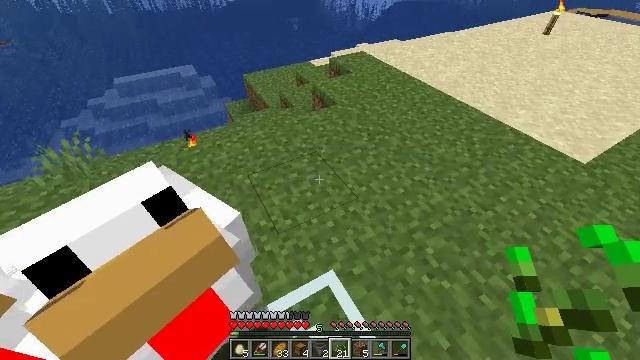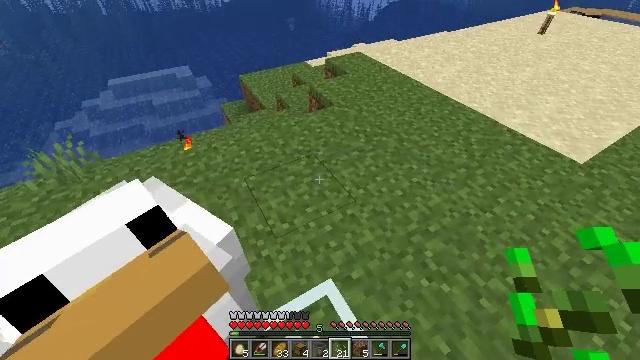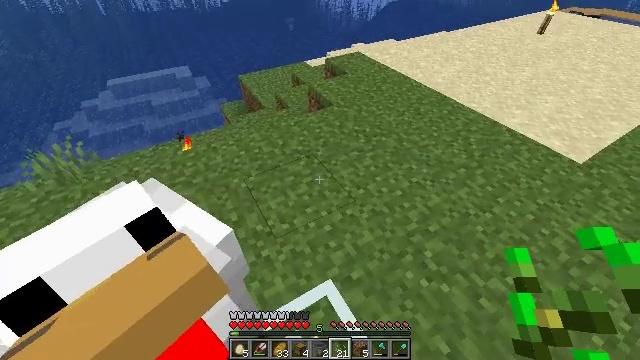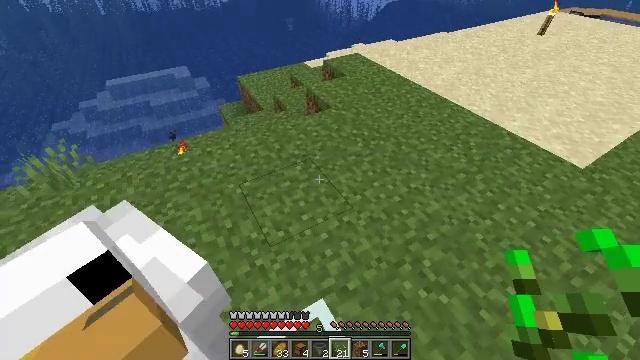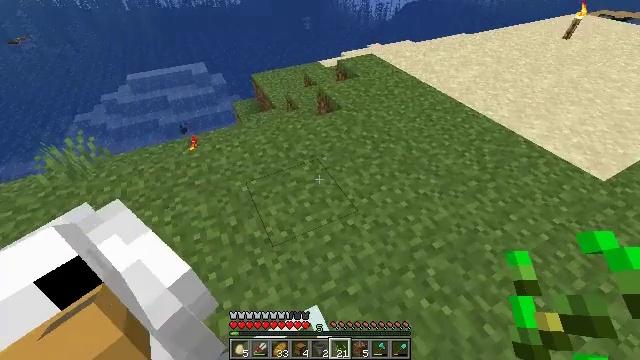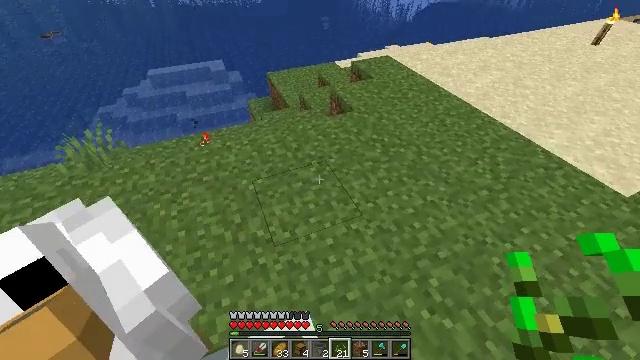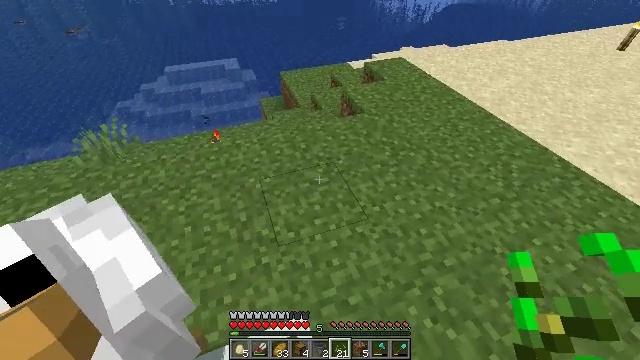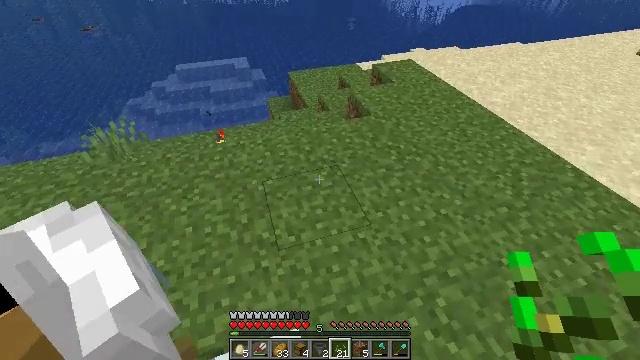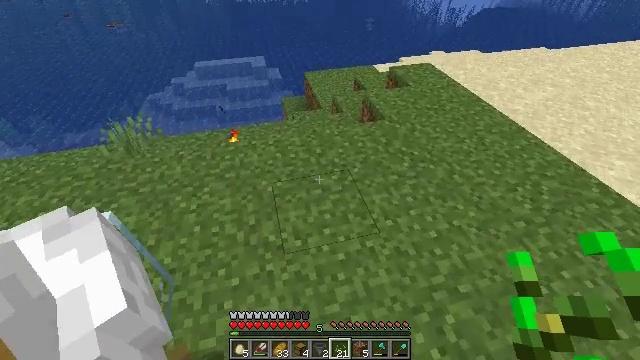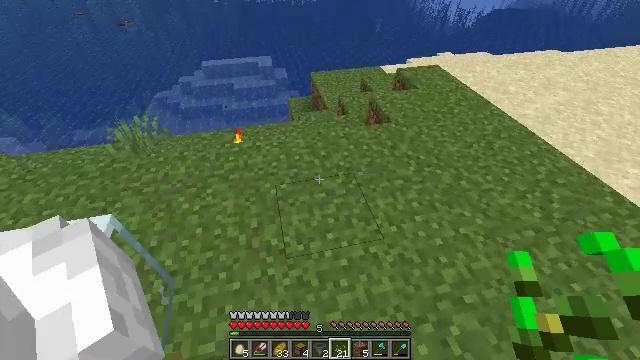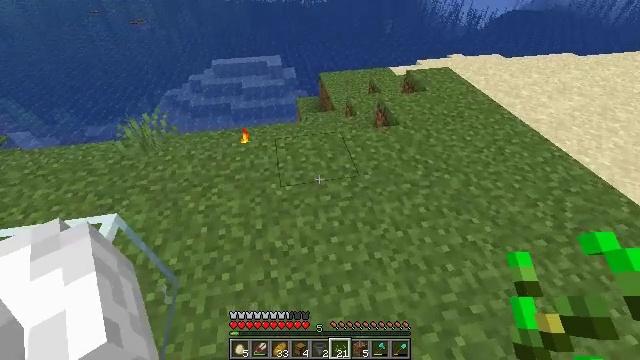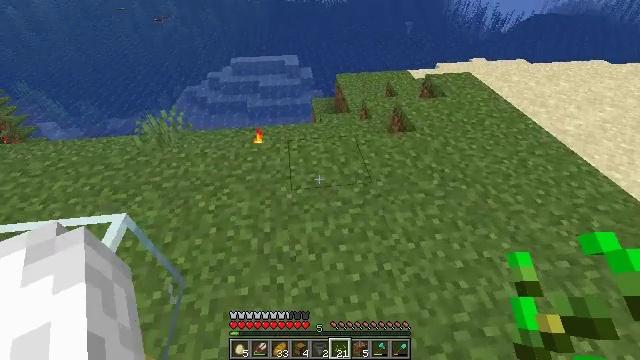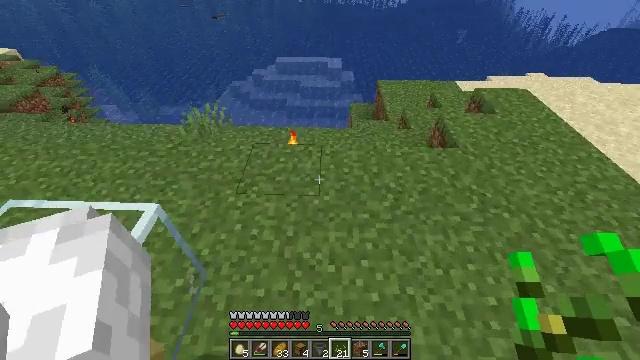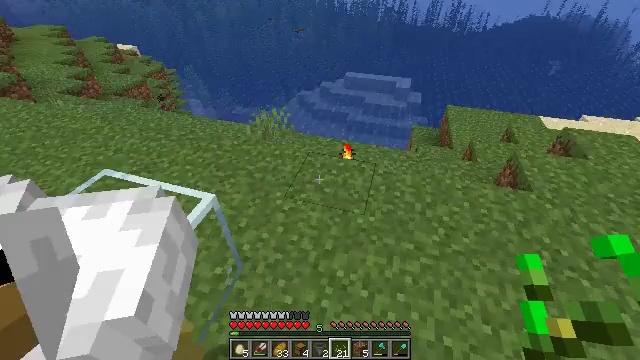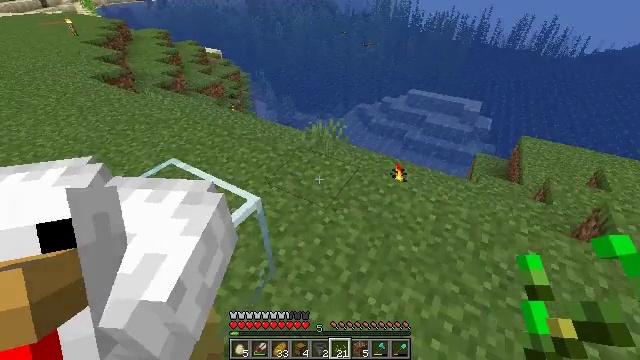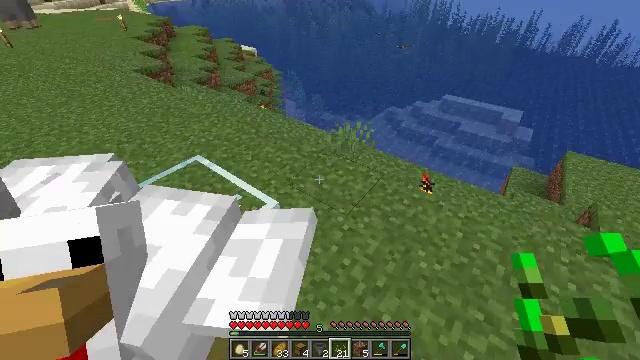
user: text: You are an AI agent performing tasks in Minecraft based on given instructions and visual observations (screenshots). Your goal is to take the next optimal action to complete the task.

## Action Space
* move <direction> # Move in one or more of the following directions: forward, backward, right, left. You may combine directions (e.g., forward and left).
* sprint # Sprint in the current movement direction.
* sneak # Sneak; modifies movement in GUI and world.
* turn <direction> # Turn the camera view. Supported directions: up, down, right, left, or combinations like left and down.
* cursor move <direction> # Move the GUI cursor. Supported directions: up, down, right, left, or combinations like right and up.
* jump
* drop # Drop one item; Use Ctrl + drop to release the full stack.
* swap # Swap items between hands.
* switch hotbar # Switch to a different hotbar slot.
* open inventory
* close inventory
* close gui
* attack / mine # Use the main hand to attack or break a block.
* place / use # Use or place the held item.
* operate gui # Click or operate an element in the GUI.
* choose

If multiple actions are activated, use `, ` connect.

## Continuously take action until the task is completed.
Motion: motion action
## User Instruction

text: Hunt the zombie.
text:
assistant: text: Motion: move forward, sneak
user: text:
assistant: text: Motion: move forward, sneak
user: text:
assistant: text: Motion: move forward, sneak
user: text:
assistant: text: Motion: move forward, sneak, turn left
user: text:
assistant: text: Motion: move forward, sneak, turn left
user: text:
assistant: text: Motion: move forward, sneak, turn left
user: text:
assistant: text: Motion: move forward, sneak, turn left
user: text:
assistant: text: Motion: move forward, sneak, turn left
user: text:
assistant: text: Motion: move forward, sneak, turn left
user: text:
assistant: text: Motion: move forward, sneak, turn left
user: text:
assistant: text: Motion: move forward, sneak, turn left
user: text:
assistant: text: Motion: move forward, sneak, turn left
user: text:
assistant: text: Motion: move forward, sneak, turn left and up
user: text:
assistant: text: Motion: move forward, sneak, turn left and up
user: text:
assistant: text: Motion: move forward, sneak, turn left
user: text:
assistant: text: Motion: move forward, sneak, turn left and up
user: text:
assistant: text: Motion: move forward, sneak, turn left and up
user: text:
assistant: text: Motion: move forward, sneak, turn left and up
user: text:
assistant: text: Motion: move forward, sneak, turn left
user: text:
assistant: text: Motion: move forward, sneak
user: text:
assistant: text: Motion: move forward, sneak
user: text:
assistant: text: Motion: move forward, sneak
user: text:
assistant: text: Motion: move forward, sneak
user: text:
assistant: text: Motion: move forward, sneak, turn left
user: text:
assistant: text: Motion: move forward, sneak, turn left
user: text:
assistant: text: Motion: move forward, sneak, turn left
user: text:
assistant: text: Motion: move forward, sneak, turn left
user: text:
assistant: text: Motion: move forward, sneak, turn left
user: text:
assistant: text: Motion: move forward, sneak, turn left
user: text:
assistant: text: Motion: move forward, sneak, turn left